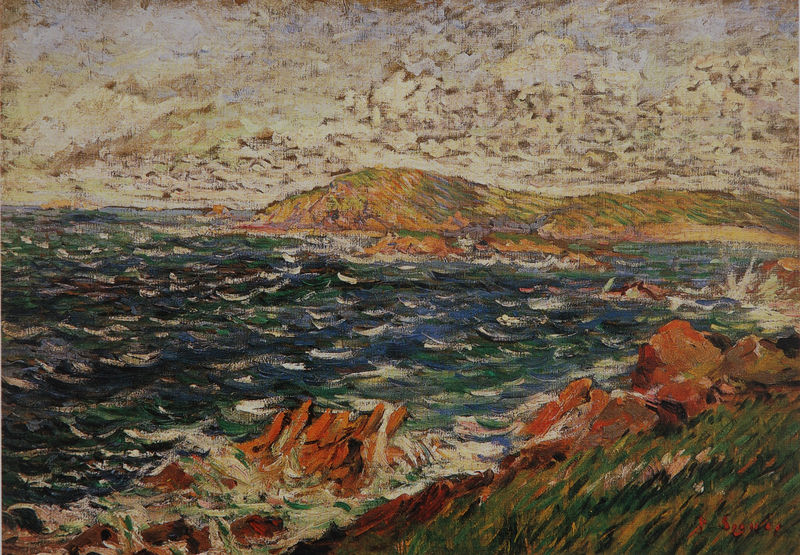
Titel: Saint-Briac. Bonne brise de nord-ouest
Künstler: Paul Signac
Standort: San Francisco (California)
Institution: Collection Ray and Dagmar Dolby
Schlagwörter: berg, blau, felsen, gemälde, himmel, meer, vogel, wasser, weiß, wolken, aquarell, gelb, grün, impressionismus, landschaft, ocker, see, ufer, braun, bunt, grau, orange, pastell, schwarz, türkis, ölbild, gras, haus, rasen, rot, wiese, wolke, beige, expressionismus, malerei, steine, signatur, öl, gräser, horizontlinie, häuser, hügel, natur, vögel, wind, kirche, pastos, insel, vogelschwarm, bewegt, gischt, küste, strand, welle, wellen, pointilismus, berge, dünen, farben, fels, klippen, modern, farbe, linien, rauh, signiert, van gogh, böschung, schaum, ölgemälde, brandung, gicht, sturm, stürmisch, wild, impressionistisch, ölfarbe, ölfarben, bucht, kräuseln, impression, klippe, punkte, aufruhr, urlaub, felsig, wolkig, strich, pinselstrich, landzunge, flecken, pinselstriche, seurat, signac, farbtupfer, seelandschaft, unruhig, paul signac, farbstriche, festland, halbinsel, punke, tuper, kliff, felen, impressionistisc